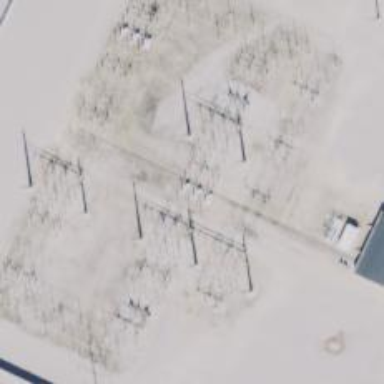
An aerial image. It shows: Switch used for power control.